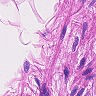
Metastatic tissue present: no